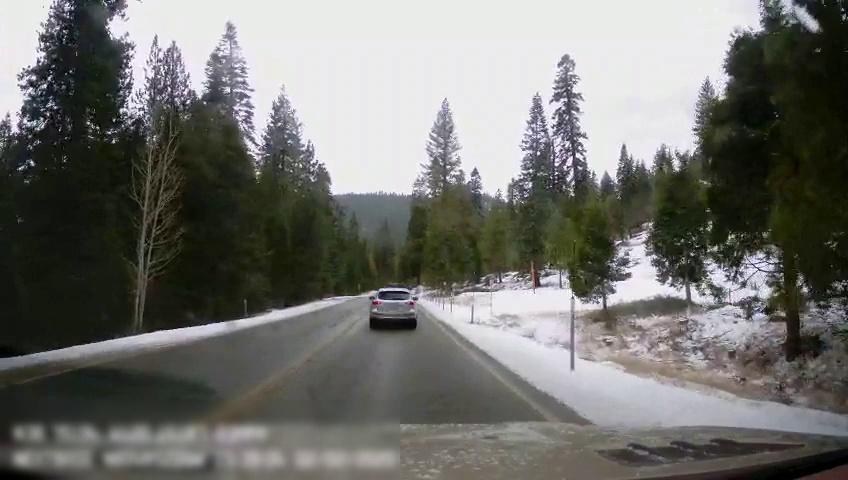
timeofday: Day
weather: Snowy
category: Drivable Space
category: Vehicles | Truck
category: Vehicles | SUV
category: Lanes | Opposite Lane
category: Lanes | Current Lane
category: Lanes | Opposite Lane